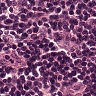
Metastatic tissue present: no